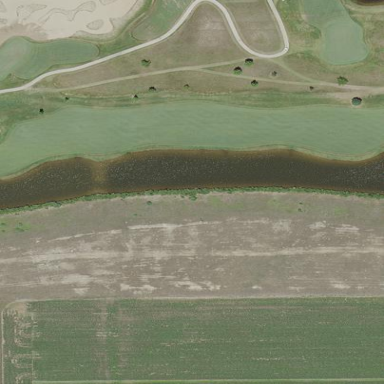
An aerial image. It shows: Scenic view of water hazard on golf course. The natural water feature adds beauty to the landscape.